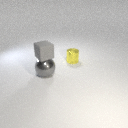
small gray rubber cube above large gray metal sphere